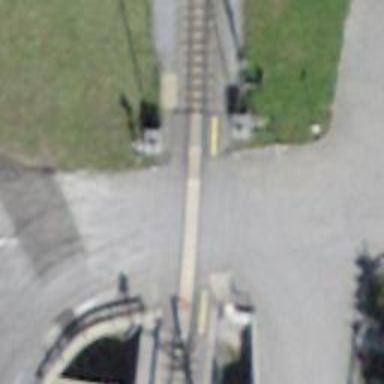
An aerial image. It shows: Level crossing with full barriers and lights.